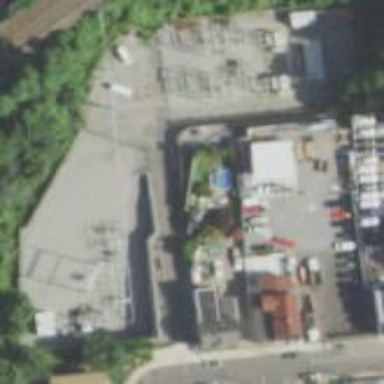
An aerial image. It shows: Outdoor distribution level power substation.